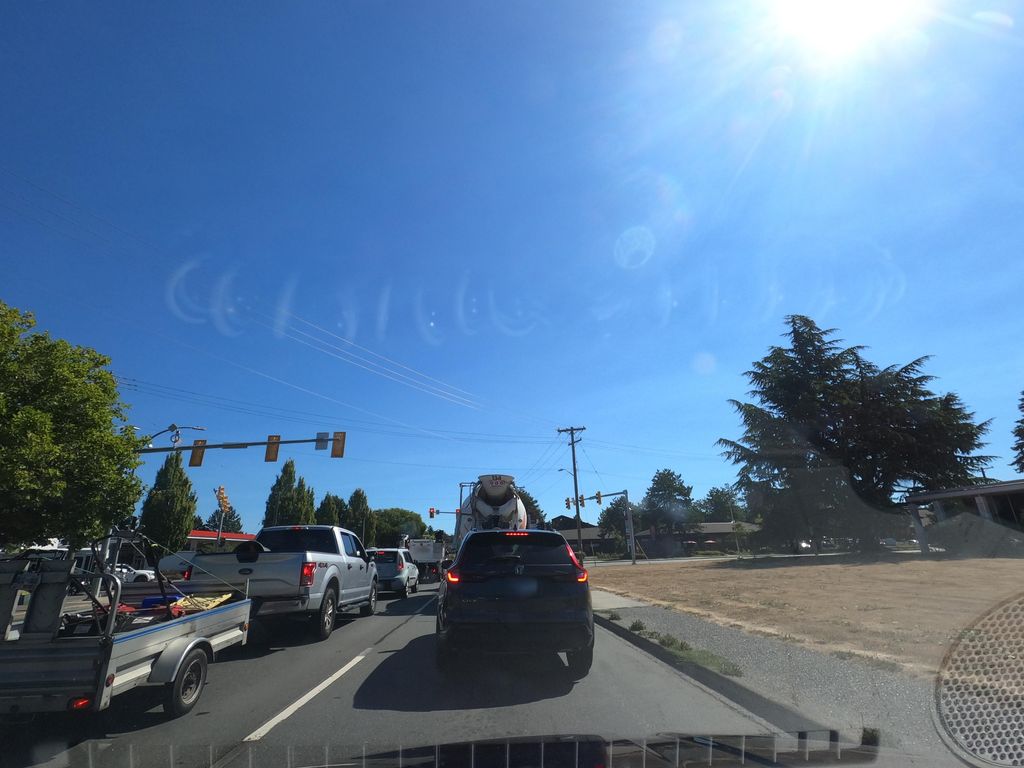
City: victoria